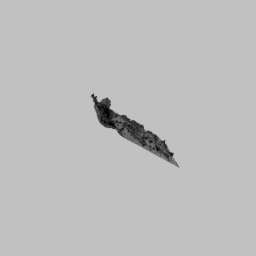
Label: architecture